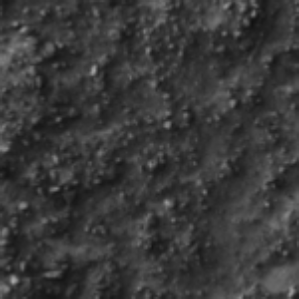
Label: frost